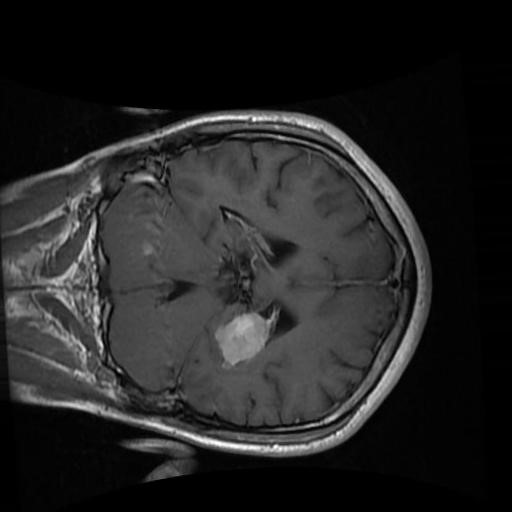
Label: brain_menin